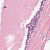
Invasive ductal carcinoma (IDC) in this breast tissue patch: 0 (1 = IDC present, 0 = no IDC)